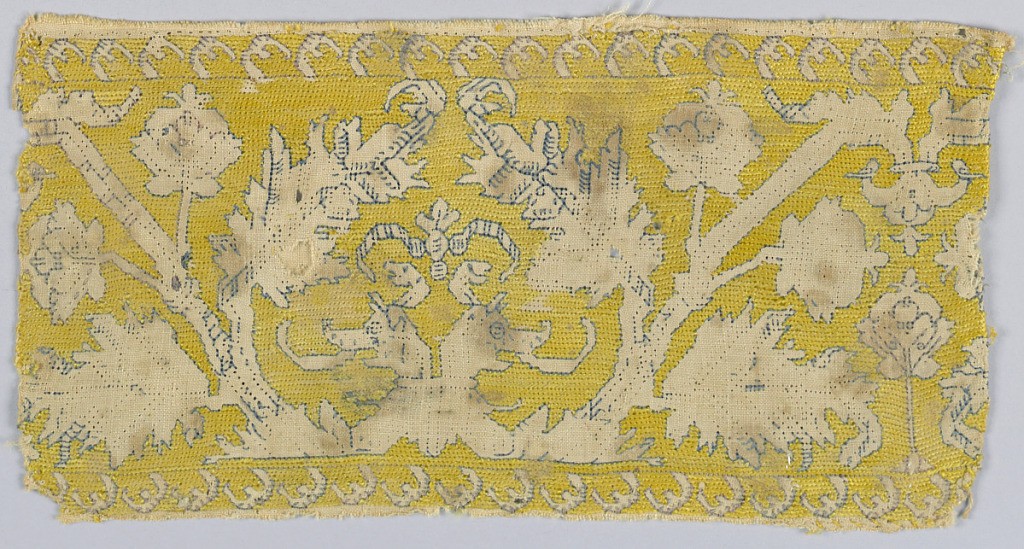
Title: Fragment
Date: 16th century
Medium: silk on linen Technique: embroidered on plain weave
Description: Textile fragment. Band showing symmetrical design of a double headed dragon and trees outlined in dark blue silk in reserve against a yellow embroidered background.